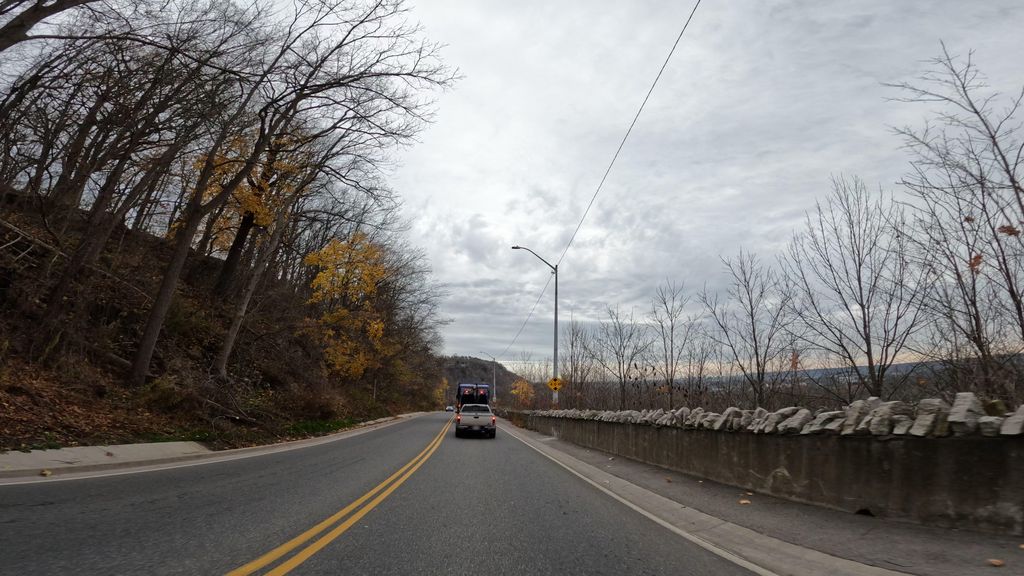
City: hamilton